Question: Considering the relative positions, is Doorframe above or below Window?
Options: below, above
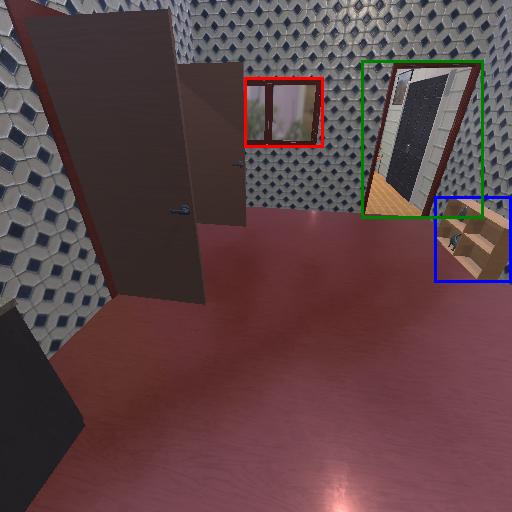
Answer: below